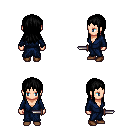
a pixel art fantasy rpg character, female body template, human, light skin, blue robe, gold greaves, black unkempt hairstyle, brown shoes, dagger, four views (front, back, left, right), 2x2 character sprite sheet, small pixel art, hard edges, no anti-aliasing